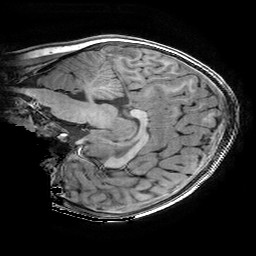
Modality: T1w
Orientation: sagittal
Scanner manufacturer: ge
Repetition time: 0.008096 s
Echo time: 0.00318 s